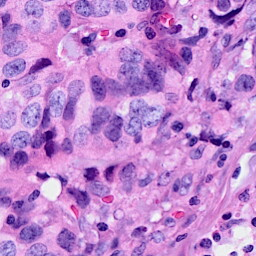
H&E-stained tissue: Breast